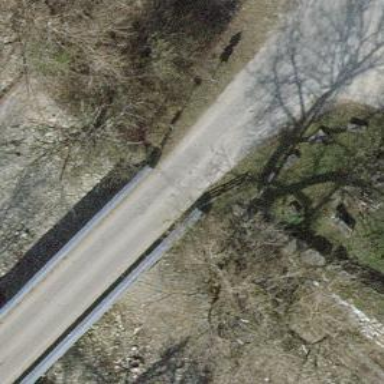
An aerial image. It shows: Fenced tertiary road on asphalt bridge.